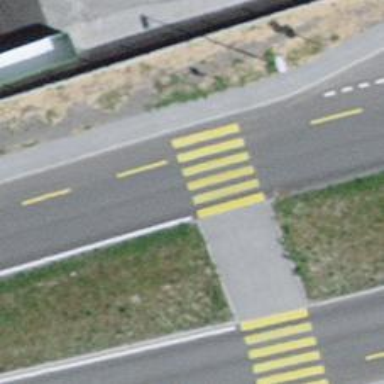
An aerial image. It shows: Uncontrolled road crossing.